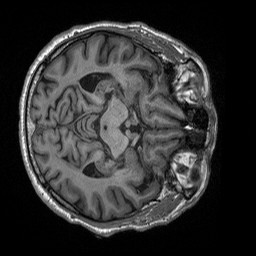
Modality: T1w
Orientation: axial
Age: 62
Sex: male
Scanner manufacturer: siemens
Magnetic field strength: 3 T
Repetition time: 2.4 s
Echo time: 0.00226 s